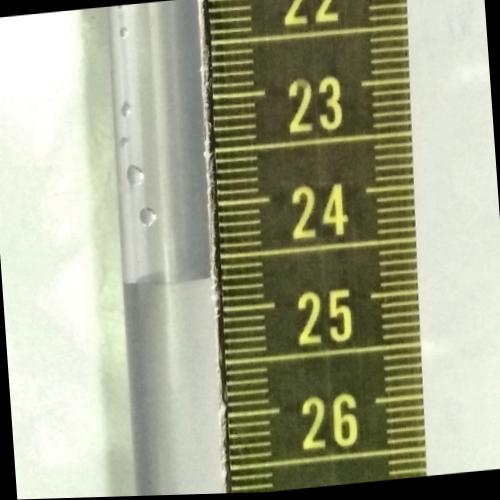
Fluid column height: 24.7 cm